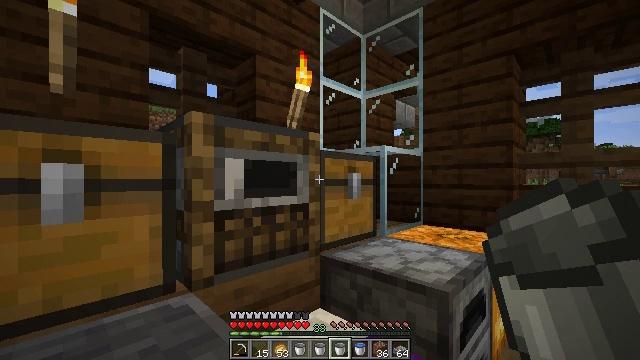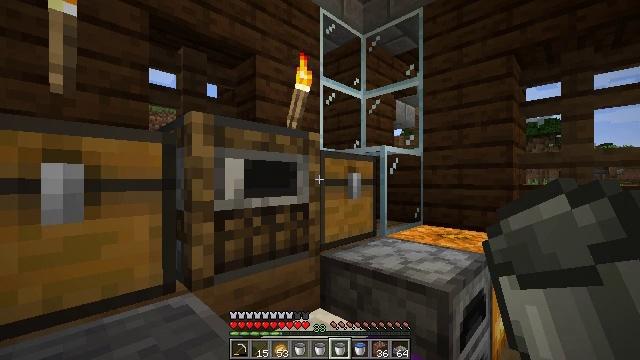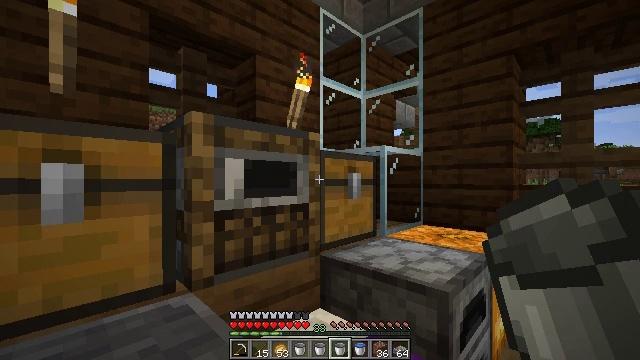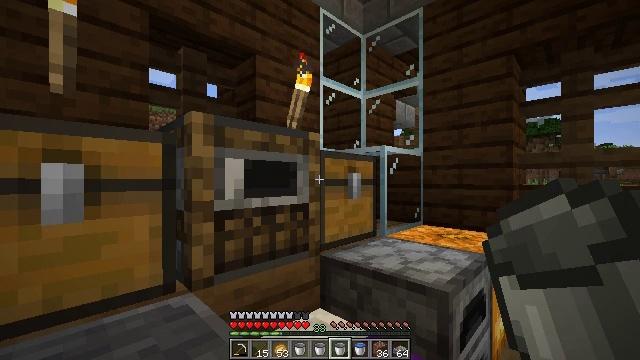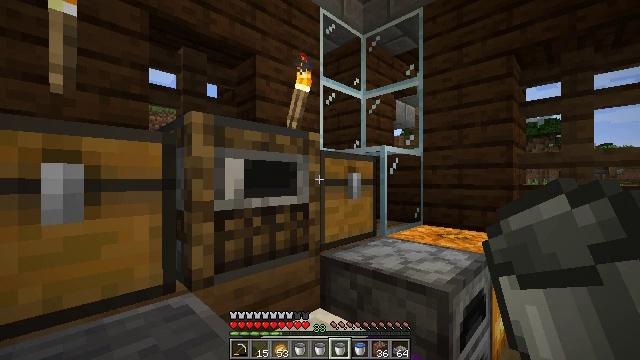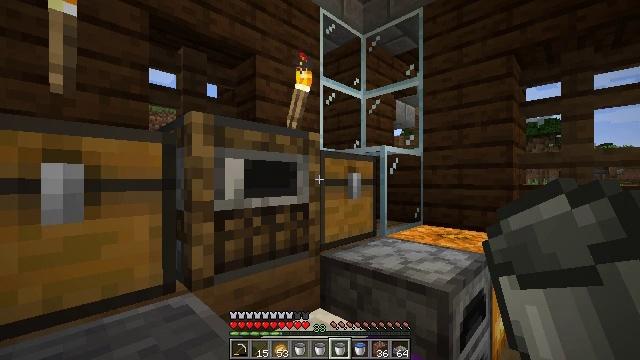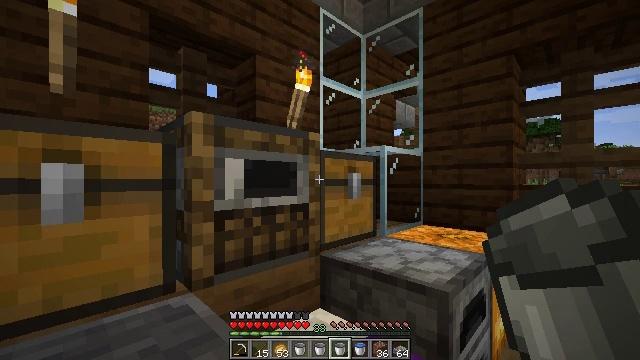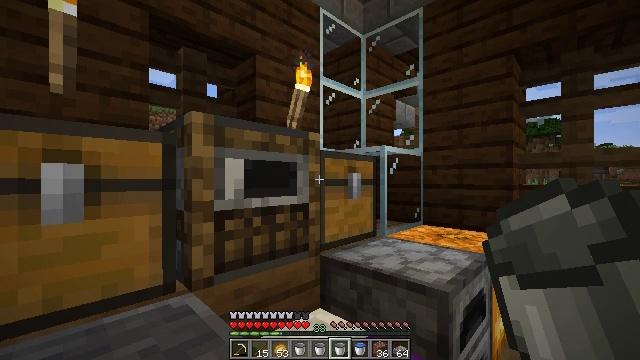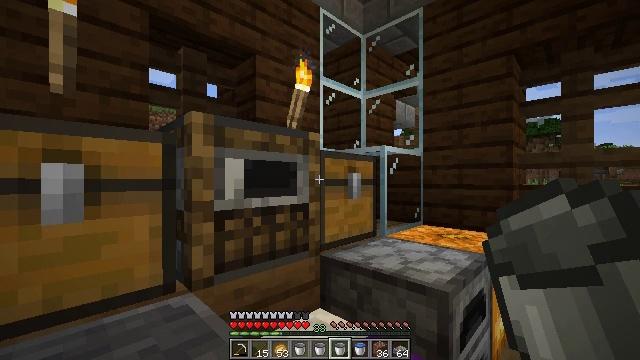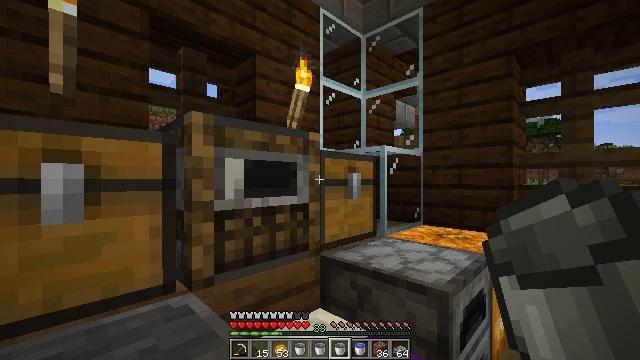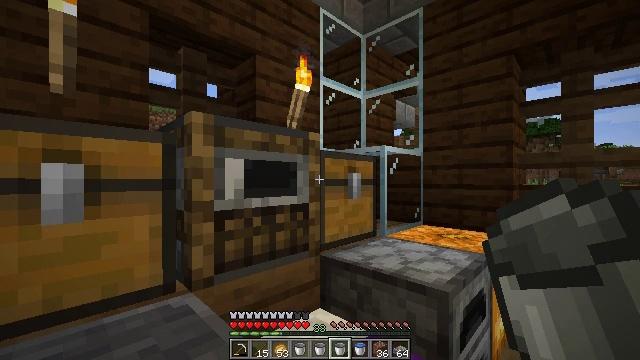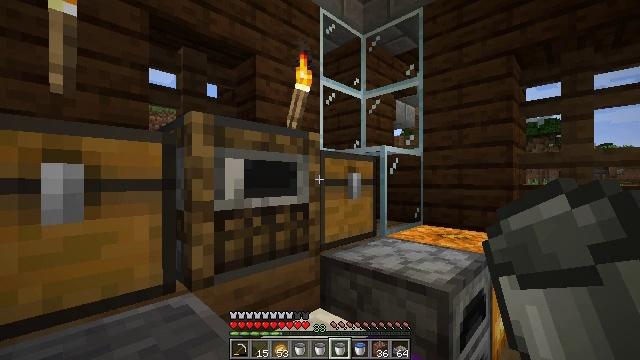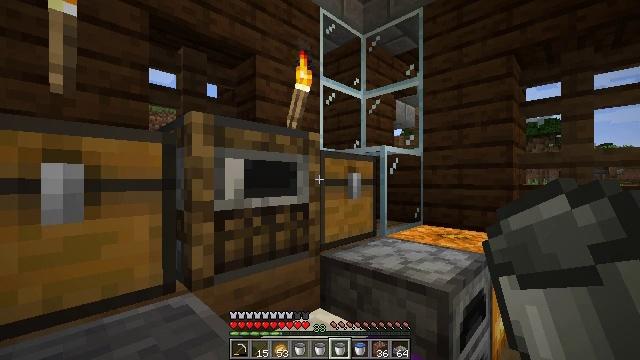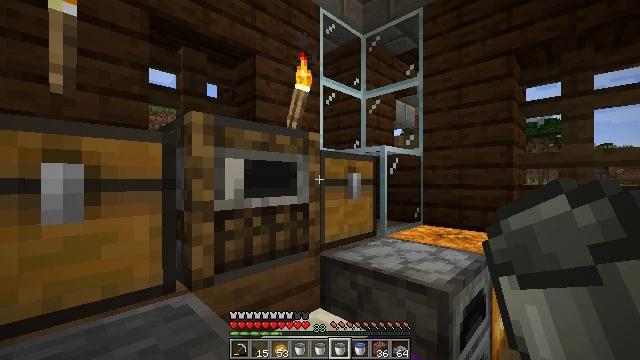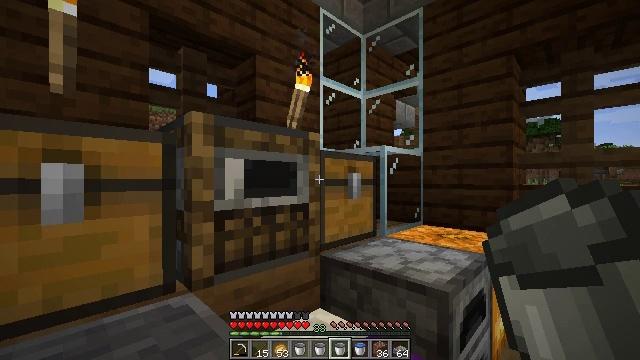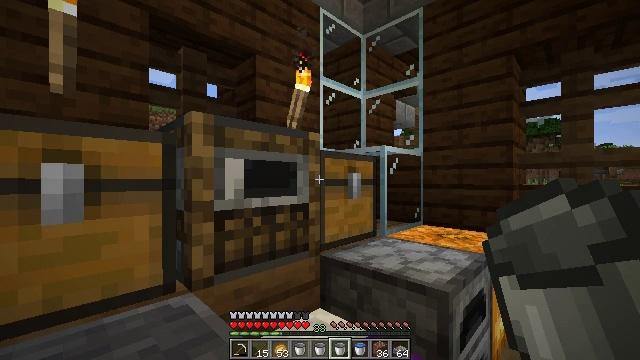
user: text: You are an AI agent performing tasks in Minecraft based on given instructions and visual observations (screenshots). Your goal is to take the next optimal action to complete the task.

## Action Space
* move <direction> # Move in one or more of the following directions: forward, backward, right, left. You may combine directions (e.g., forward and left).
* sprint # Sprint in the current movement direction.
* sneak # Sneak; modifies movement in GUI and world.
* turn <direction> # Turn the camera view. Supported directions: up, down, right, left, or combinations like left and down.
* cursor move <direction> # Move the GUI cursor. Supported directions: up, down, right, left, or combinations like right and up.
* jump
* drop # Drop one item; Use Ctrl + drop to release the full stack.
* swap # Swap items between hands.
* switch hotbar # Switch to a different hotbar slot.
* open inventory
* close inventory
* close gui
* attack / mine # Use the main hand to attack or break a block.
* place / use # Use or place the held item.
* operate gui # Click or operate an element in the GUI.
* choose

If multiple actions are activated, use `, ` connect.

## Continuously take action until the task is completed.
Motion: motion action
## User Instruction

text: Punch the spruce leaves to get saplings.
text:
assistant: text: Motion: no_op
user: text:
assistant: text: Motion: no_op
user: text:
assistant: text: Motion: no_op
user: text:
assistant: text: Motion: no_op
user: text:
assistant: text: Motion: no_op
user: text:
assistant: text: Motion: no_op
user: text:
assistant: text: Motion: no_op
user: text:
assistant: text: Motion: no_op
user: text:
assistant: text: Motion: no_op
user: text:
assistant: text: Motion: no_op
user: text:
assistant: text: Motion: no_op
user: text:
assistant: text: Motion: no_op
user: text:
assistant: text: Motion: no_op
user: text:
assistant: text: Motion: no_op
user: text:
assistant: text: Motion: no_op
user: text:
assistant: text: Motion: no_op
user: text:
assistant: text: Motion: no_op
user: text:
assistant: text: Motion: no_op
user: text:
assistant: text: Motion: no_op
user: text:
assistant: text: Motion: no_op
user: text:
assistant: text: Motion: no_op
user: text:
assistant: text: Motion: no_op
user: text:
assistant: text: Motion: no_op
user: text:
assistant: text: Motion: no_op
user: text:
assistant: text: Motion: no_op
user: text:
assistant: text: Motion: no_op
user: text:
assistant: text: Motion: no_op
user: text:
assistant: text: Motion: no_op
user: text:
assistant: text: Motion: no_op
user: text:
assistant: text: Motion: no_op